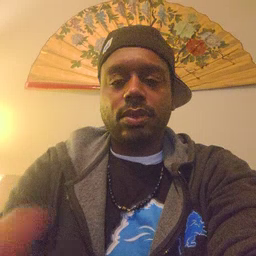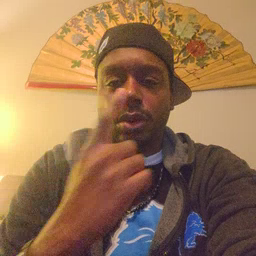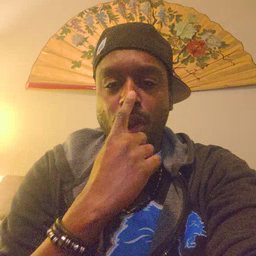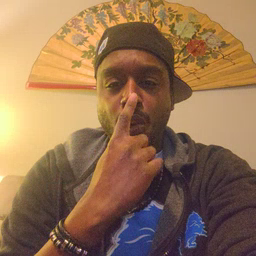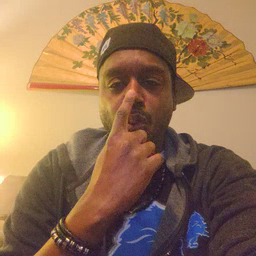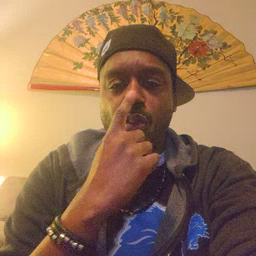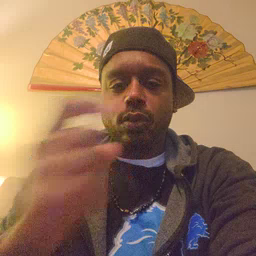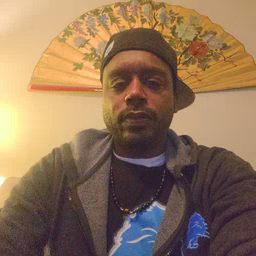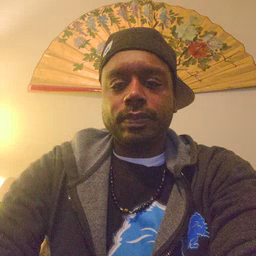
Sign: nose